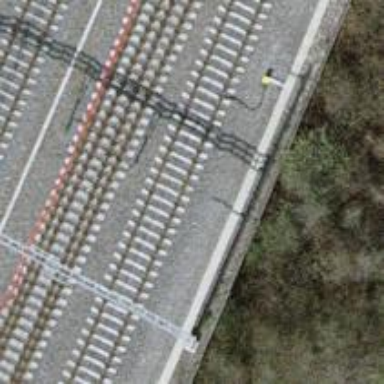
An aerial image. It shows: Single railway track with electrified contact line.